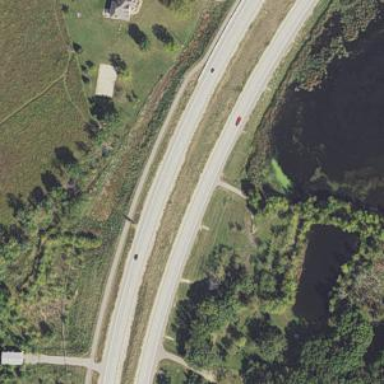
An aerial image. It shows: Trunk highway.